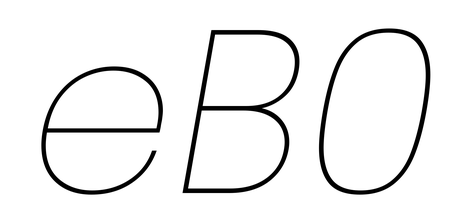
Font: Poppins-ThinItalic